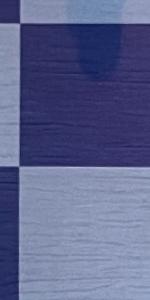
Label: Empty